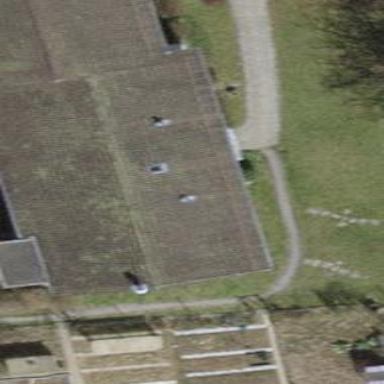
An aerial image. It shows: Pitched roof building.